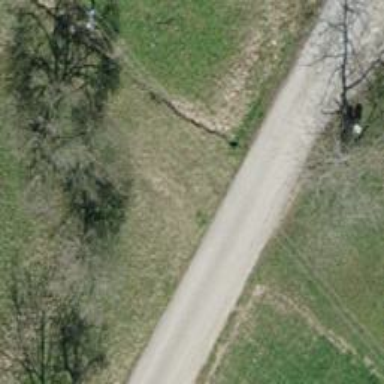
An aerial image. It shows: Paved residential road.